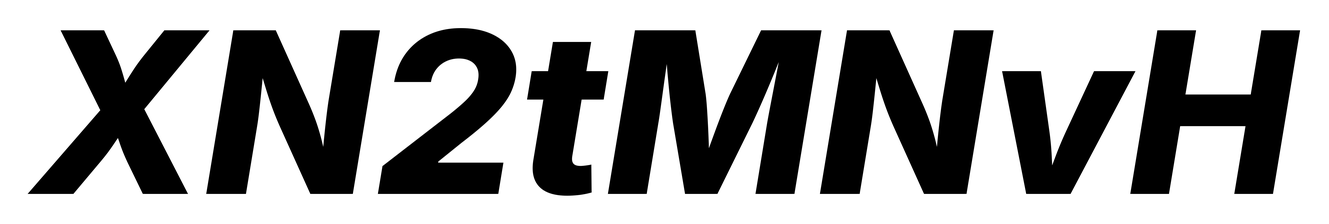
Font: Inter-Italic_ExtraBold_Italic